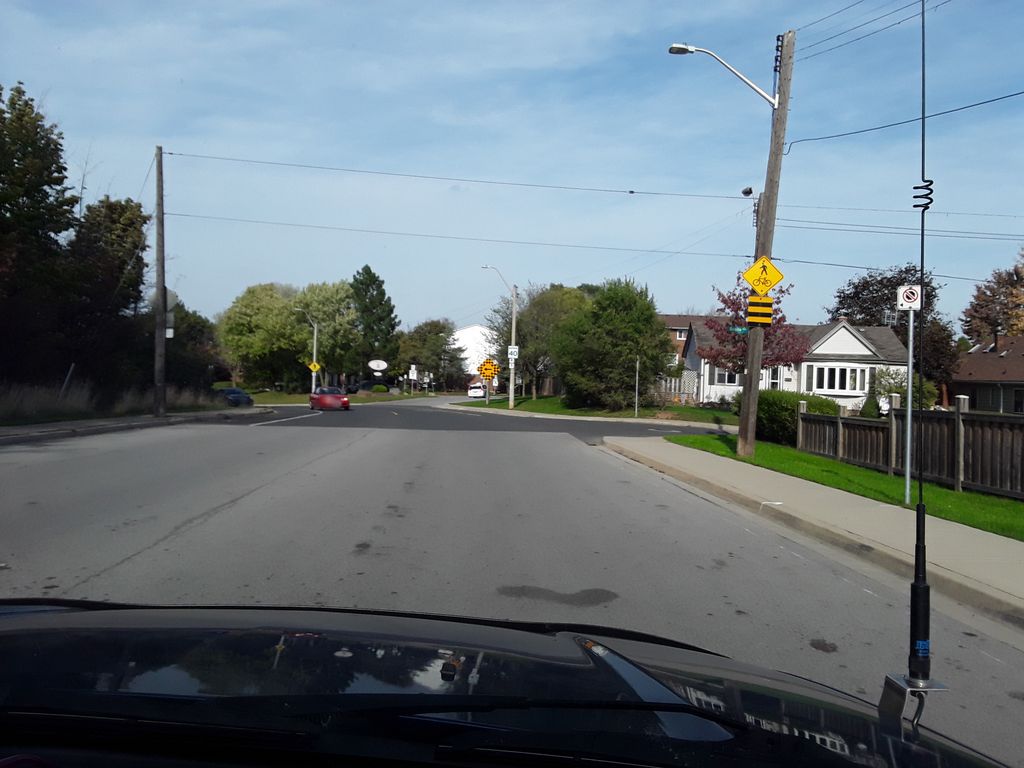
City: hamilton